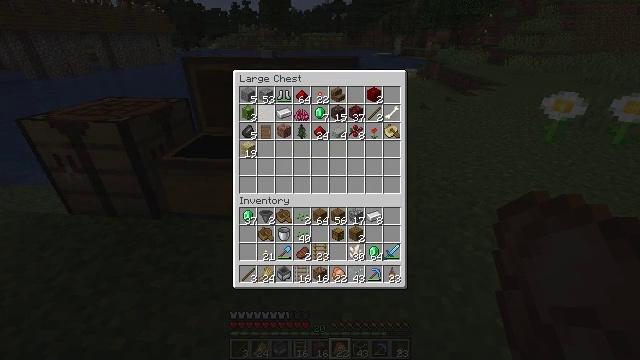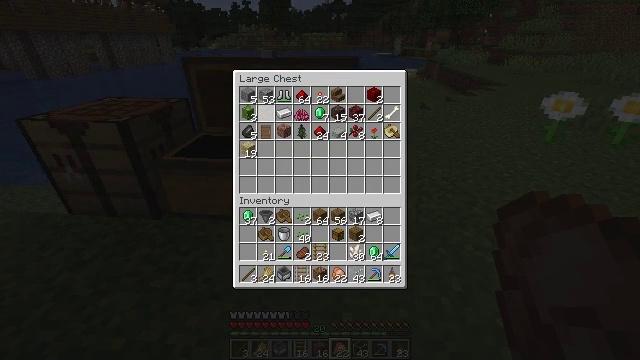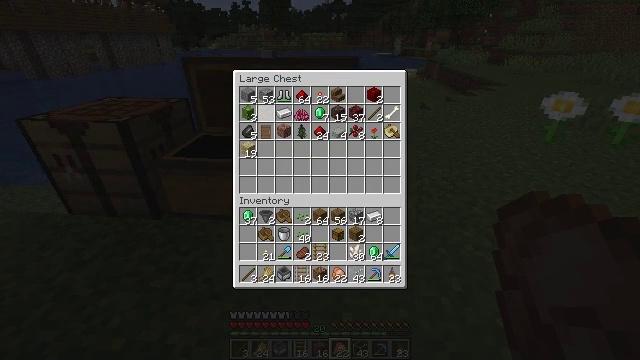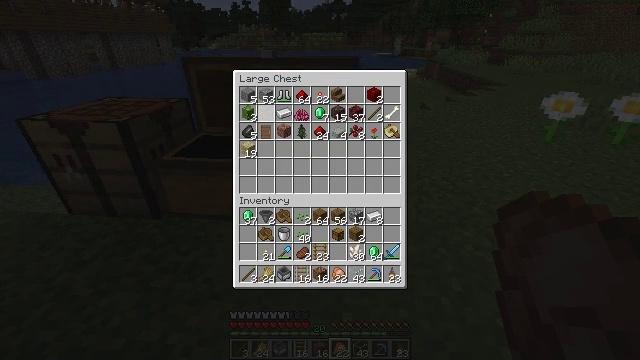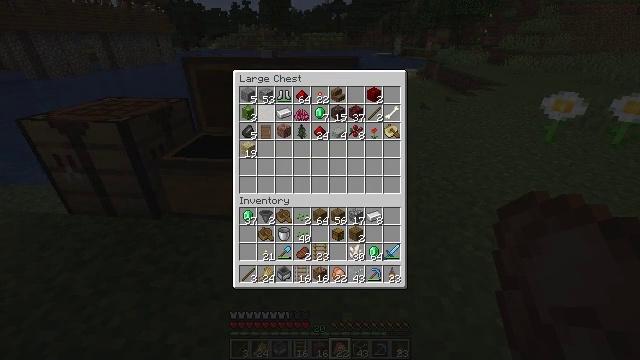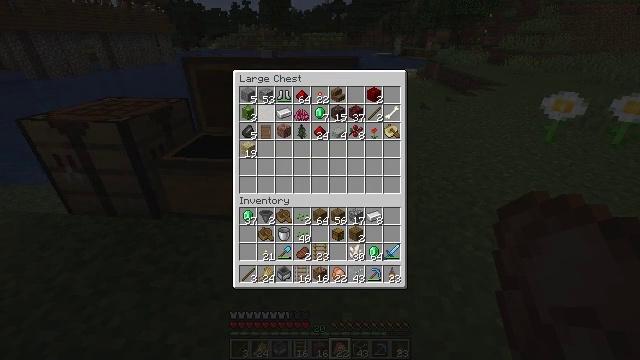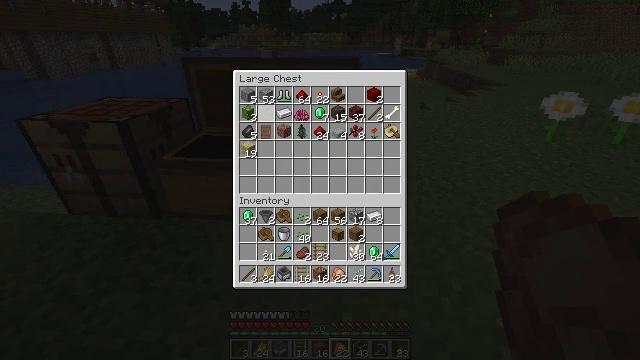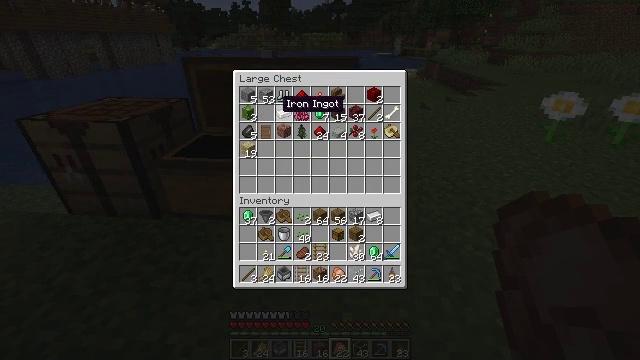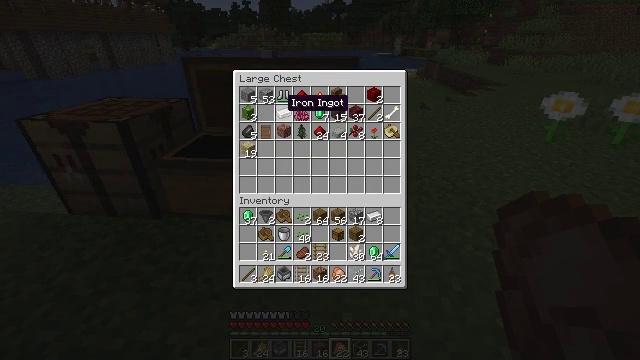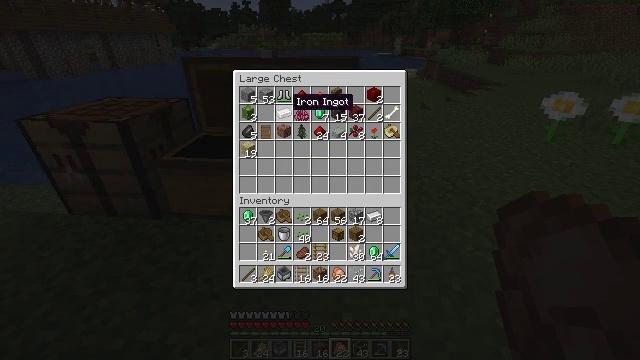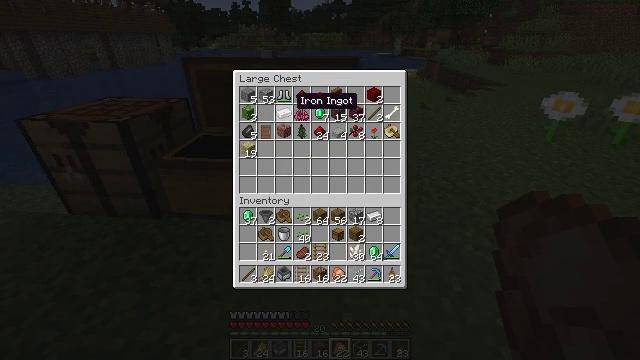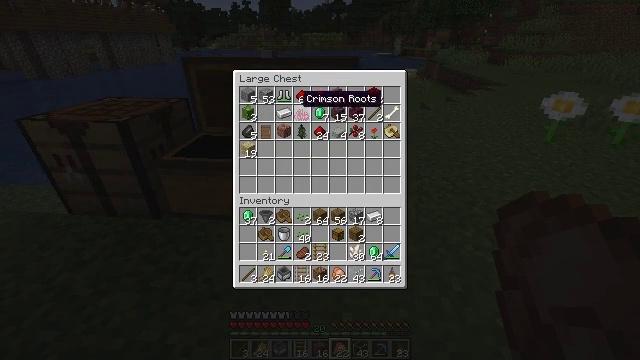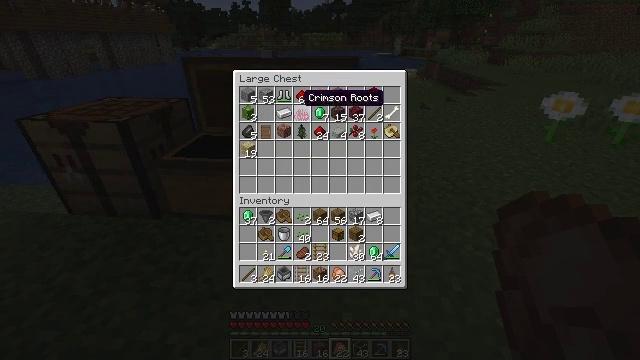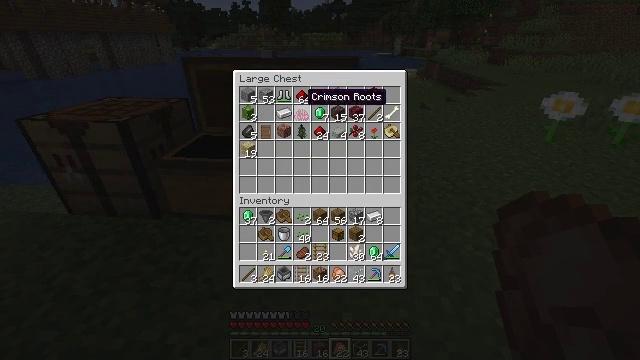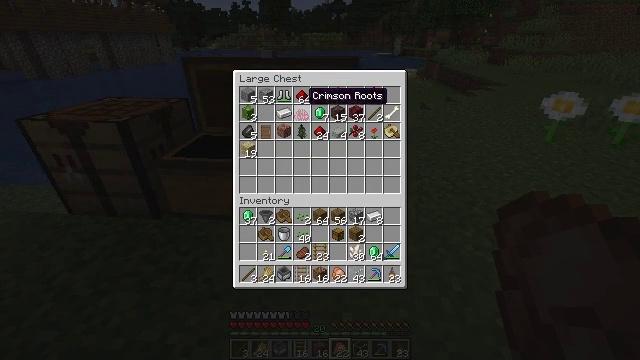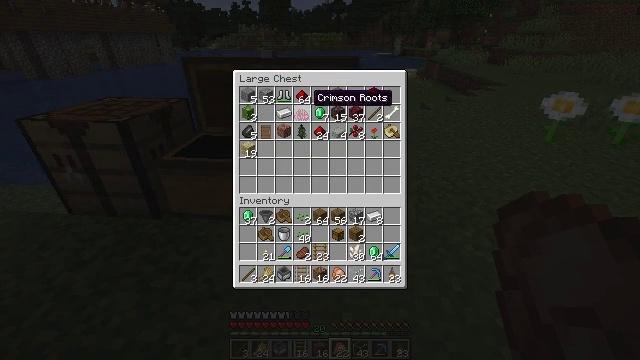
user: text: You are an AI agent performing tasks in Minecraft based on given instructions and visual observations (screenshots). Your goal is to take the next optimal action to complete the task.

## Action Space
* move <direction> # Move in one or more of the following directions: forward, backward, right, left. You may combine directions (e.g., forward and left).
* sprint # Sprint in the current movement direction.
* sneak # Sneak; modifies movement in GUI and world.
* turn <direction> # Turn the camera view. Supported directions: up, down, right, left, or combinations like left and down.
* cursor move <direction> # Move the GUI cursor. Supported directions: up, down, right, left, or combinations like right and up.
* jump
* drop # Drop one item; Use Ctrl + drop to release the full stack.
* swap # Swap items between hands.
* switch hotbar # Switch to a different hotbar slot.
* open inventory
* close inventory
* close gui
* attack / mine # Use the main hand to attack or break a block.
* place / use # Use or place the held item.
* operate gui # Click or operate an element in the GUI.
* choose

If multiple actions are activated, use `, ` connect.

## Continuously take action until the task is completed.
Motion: motion action
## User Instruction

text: Produce an observer by crafting at the table.
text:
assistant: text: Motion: sneak
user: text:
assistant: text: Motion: sneak
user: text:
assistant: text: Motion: sneak
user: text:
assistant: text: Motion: sneak
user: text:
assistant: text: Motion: sneak
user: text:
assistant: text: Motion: sneak
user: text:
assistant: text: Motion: sneak
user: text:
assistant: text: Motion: sneak
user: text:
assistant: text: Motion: sneak
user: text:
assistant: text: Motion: sneak
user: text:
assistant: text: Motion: sneak
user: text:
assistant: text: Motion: sneak
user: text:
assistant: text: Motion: sneak
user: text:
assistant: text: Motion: sneak
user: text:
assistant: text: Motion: sneak
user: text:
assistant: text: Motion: sneak
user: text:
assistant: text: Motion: sneak
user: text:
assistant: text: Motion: sneak
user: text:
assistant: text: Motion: sneak
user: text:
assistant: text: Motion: sneak
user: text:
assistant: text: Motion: sneak
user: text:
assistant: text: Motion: sneak
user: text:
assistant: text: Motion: sneak
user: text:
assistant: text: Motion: sneak
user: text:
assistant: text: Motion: sneak
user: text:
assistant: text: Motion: sneak, operate gui
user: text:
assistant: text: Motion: sneak, operate gui
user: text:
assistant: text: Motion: sneak, operate gui
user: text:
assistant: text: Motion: sneak
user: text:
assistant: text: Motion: sneak